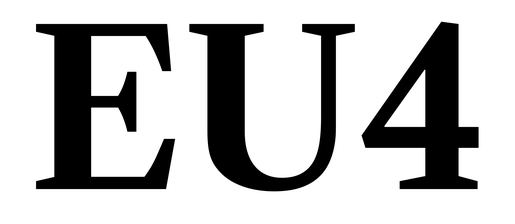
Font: LibreCaslonText_Bold